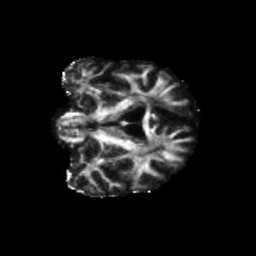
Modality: FA
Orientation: coronal
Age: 76
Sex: female
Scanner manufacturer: siemens
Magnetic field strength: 3 T
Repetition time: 5.47 s
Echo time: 0.0854 s